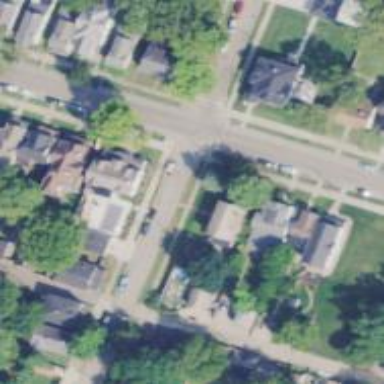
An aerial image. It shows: Neighbourhood with historic district.